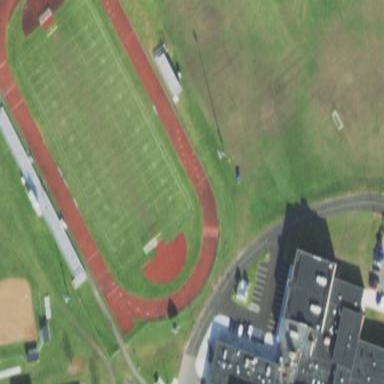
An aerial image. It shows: Track located within leisure land area.